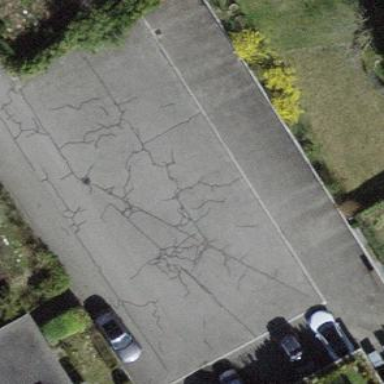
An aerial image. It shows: Asphalt road in residential area.